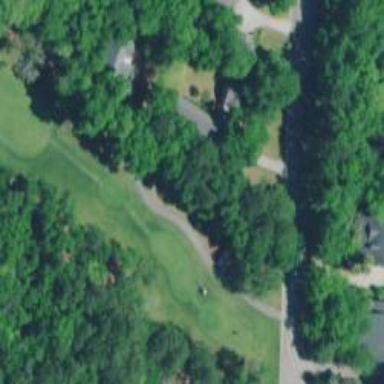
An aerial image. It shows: Path designated for golf carts.